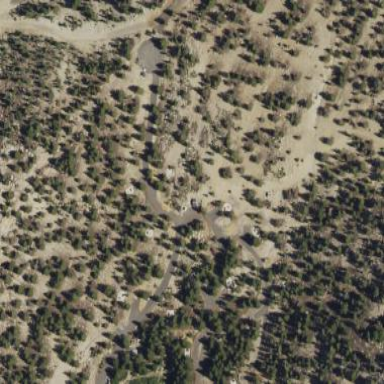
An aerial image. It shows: Campsite for tourism.